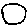
Label: circle